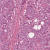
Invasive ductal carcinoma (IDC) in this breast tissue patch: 1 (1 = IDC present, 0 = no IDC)